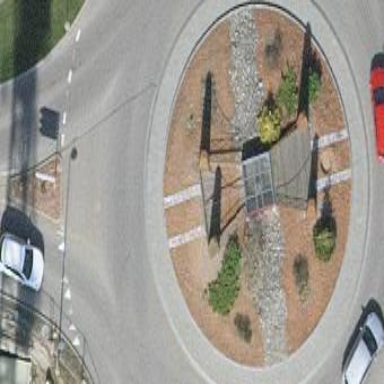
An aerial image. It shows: Secondary road with asphalt surface leading to roundabout.